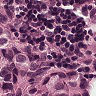
Metastatic tissue present: yes